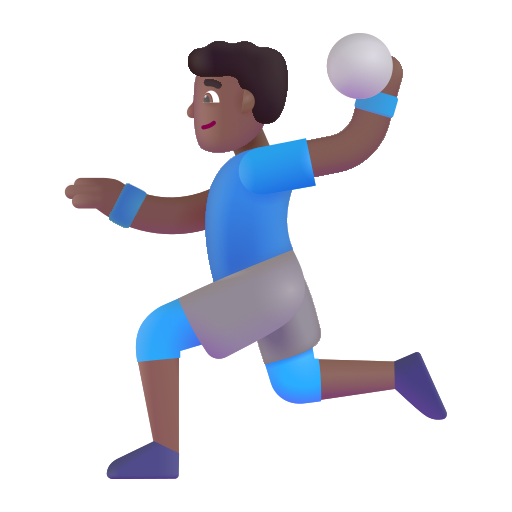
man playing handball color  dark